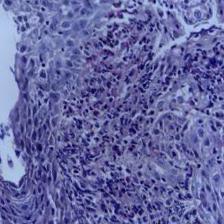
Diagnosis: OSCC